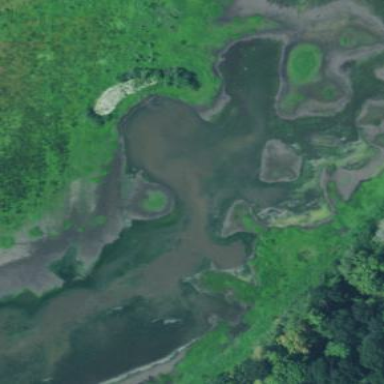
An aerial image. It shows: Marshy wetland area.